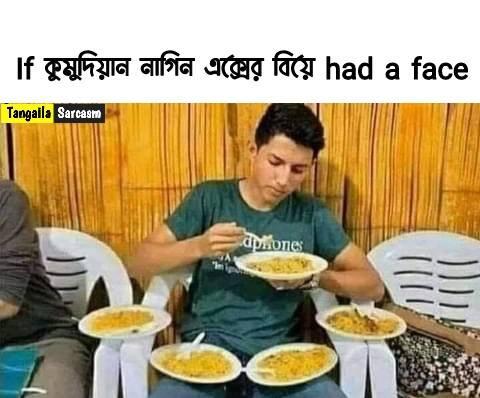
Caption: If কুমুদিয়ান নাগিন এক্সের বিয়ে had a face
Label: hate